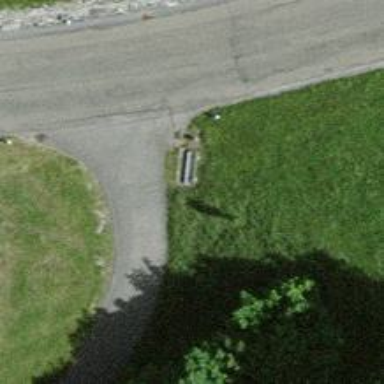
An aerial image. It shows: Brown bench.